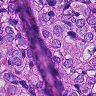
Metastatic tissue present: yes